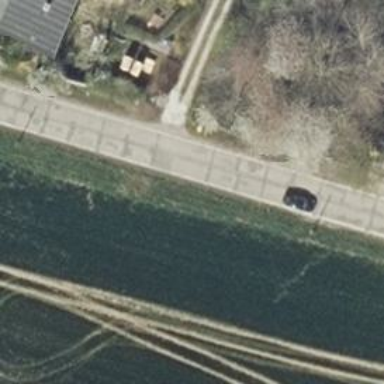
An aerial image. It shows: Secondary road.